Question: I am playing around with Blowfish algorithm today. Everything works fine but sometimes my program fails as Blowfish Algo gives '*0' as an output,so whole of the logic after that tumbles down.

On PHP's official documentation page for 'CRYPT' under 'changelog' it is mentioned that this issue has been solved in version 5.3.2
'''
5.3.2 Fixed Blowfish behaviour on invalid rounds to return "failure" string ("*0" or "*1"), instead of falling back to DES.
'''
I am using 'PHP 5.5.9-1ubuntu4.2' and still facing the same issue. Here is the program:
'''
<?php
$password = 'Rajat';
$userpassword = 'Rajat';
echo $password;
echo "
";
echo "Salt: ";
$salt = substr(uniqid(rand()),0,22);
echo $salt;
echo "
";
echo "Using Blowfish: ";
$bf = crypt($password,'$2y$10$'.$salt);
echo $bf;
echo "
";
echo "Starting password checking...
";
$full_bf_salt = substr($bf,0,29);
$verify_hash = crypt($userpassword,$full_bf_salt);
echo "Verified calculated hash: ".$verify_hash;
if($verify_hash==$bf){
echo "Password is correct
";
}else{
echo "Password is incorrect
";
}
?>
'''
Most of the time,crypt function works as expected but it fails sometimes.Does anyone know why or is there something I have implemented in a wrong way?
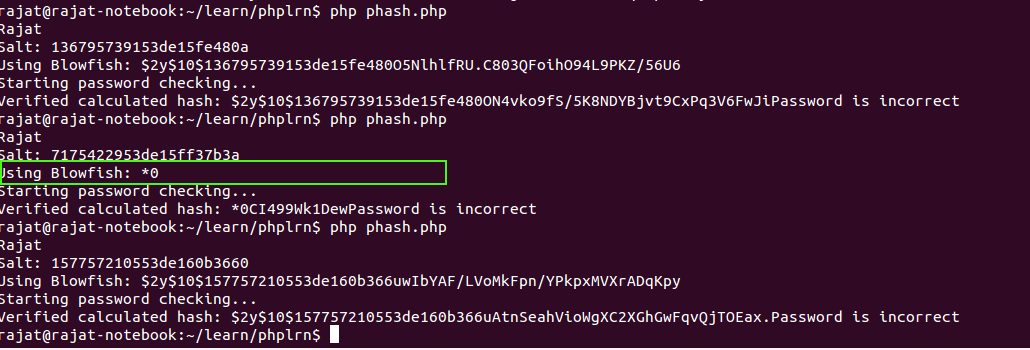
Answer: I managed to reproduce the error with your code. You get '*0' as a result when the length of the generated salt is less than 22. In my case the length was 21 characters.
'''
Salt: string(21) "6948531853de8c4cd7a85"
Using Blowfish: *0
'''
Bcrypt expects a 128 bit salt encoded in a base64 format, resulting in 22 characters of salt. When the salt is not valid, '*0' is returned to indicate that there was an error.
Here is one way to generate the salt properly using <URL>:
'''
$raw_salt_len = 16;
$required_salt_len = 22;
$salt = mcrypt_create_iv($raw_salt_len, MCRYPT_DEV_URANDOM);
$base64_digits = 'ABCDEFGHIJKLMNOPQRSTUVWXYZabcdefghijklmnopqrstuvwxyz0123456789+/';
$bcrypt64_digits = './ABCDEFGHIJKLMNOPQRSTUVWXYZabcdefghijklmnopqrstuvwxyz0123456789';
$base64_string = base64_encode($salt);
$salt = strtr(rtrim($base64_string, '='), $base64_digits, $bcrypt64_digits);
if (function_exists('mb_substr')) {
$salt = mb_substr($salt, 0, $required_salt_len, '8bit');
} else {
$salt = substr($salt, 0, $required_salt_len);
}
'''
I extracted this code from the <URL>' is not available, etc.